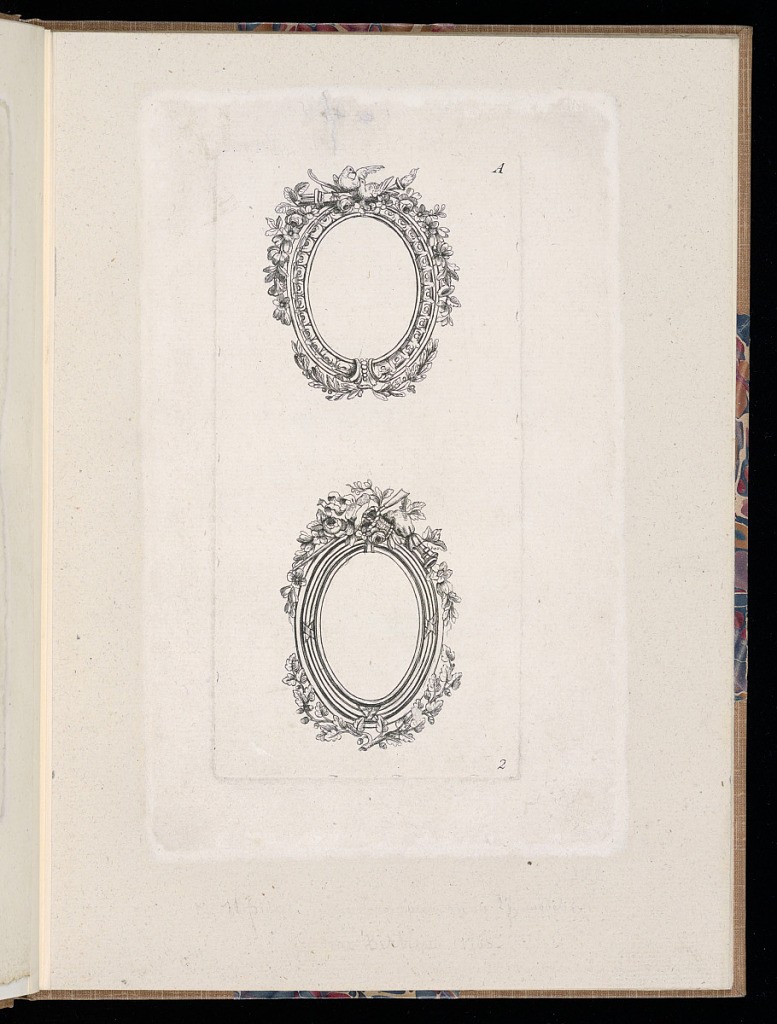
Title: Ornamental Medallion Designs
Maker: Théodore Bertren, active in France, 18th century
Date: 1765-1768
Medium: Etching on paper
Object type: Print
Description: Two oval designs, one above the other. The top oval has a pair of doves and a torch on top. A garland of flowers is draped above the top, while the bottom is framed by a wreath of leaves. The bottom oval is decorated at its top with gardening tools: a basket, a spade, and a hat. Flowers are draped over top. The bottom of the oval is framed by a branch with oak leaves and acorns. The plate is numbered by not signed.